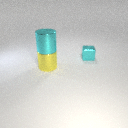
small cyan metal cube behind large yellow metal cylinder